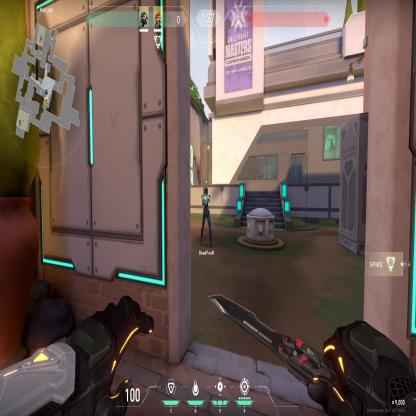
Label: teammate